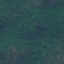
Land use / land cover class: Forest